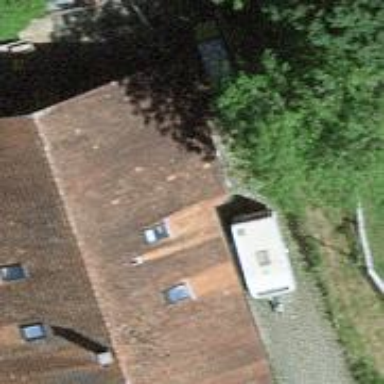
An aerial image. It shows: Farm building.